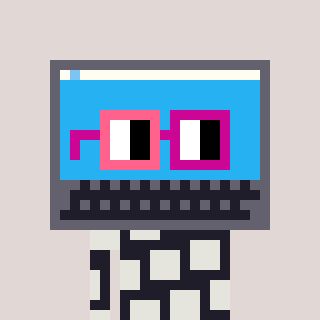
a pixel art character with square pink and red glasses, a laptop-shaped head and a grayscale-colored body on a warm background